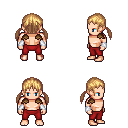
a pixel art fantasy rpg character, male body template, human, light skin, leather shoulder armor, red pants, light blonde twin-tailed hairstyle, white cloth bracers, four views (front, back, left, right), 2x2 character sprite sheet, small pixel art, hard edges, no anti-aliasing